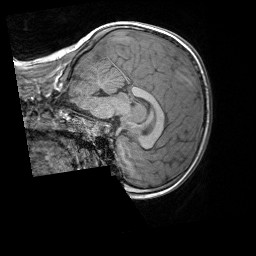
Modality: T1w
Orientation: sagittal
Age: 7
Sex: male
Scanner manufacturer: siemens
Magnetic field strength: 3 T
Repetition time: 1.65 s
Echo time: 0.00203 s